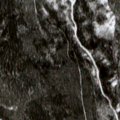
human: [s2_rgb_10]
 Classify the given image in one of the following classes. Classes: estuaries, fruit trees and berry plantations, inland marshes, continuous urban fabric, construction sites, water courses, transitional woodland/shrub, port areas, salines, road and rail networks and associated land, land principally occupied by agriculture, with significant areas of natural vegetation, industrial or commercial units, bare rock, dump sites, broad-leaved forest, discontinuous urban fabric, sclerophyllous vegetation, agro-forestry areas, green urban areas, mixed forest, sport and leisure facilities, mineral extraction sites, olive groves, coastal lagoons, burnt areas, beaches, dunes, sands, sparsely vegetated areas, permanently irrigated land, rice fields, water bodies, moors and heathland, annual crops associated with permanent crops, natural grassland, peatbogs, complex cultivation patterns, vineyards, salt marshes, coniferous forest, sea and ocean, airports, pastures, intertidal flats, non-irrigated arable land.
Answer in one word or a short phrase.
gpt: coniferous forest, mixed forest